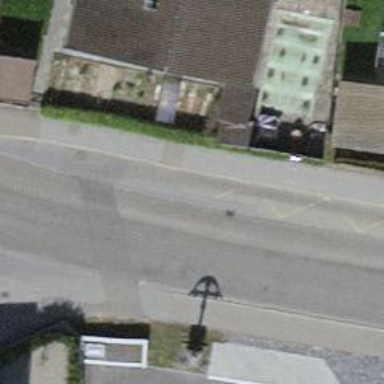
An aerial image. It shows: Bus stop with platform for public transport.